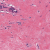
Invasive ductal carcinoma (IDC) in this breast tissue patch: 0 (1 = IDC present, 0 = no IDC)